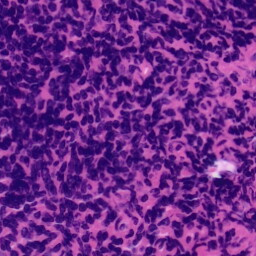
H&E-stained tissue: Tonsil